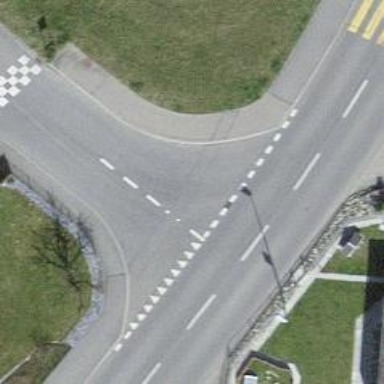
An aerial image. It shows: Road with "give way" sign.